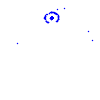
Particle: proton